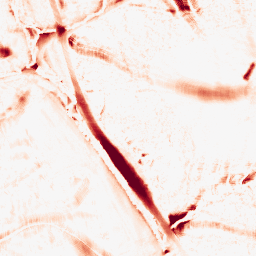
Category: morphological
Decomposition family: morphological_ellipse
Decomposition parameters: operation: opening
width: 30
height: 30
Upsampling method: quintic
Upsampling parameters: scale: 2
Upsampling scale: 2